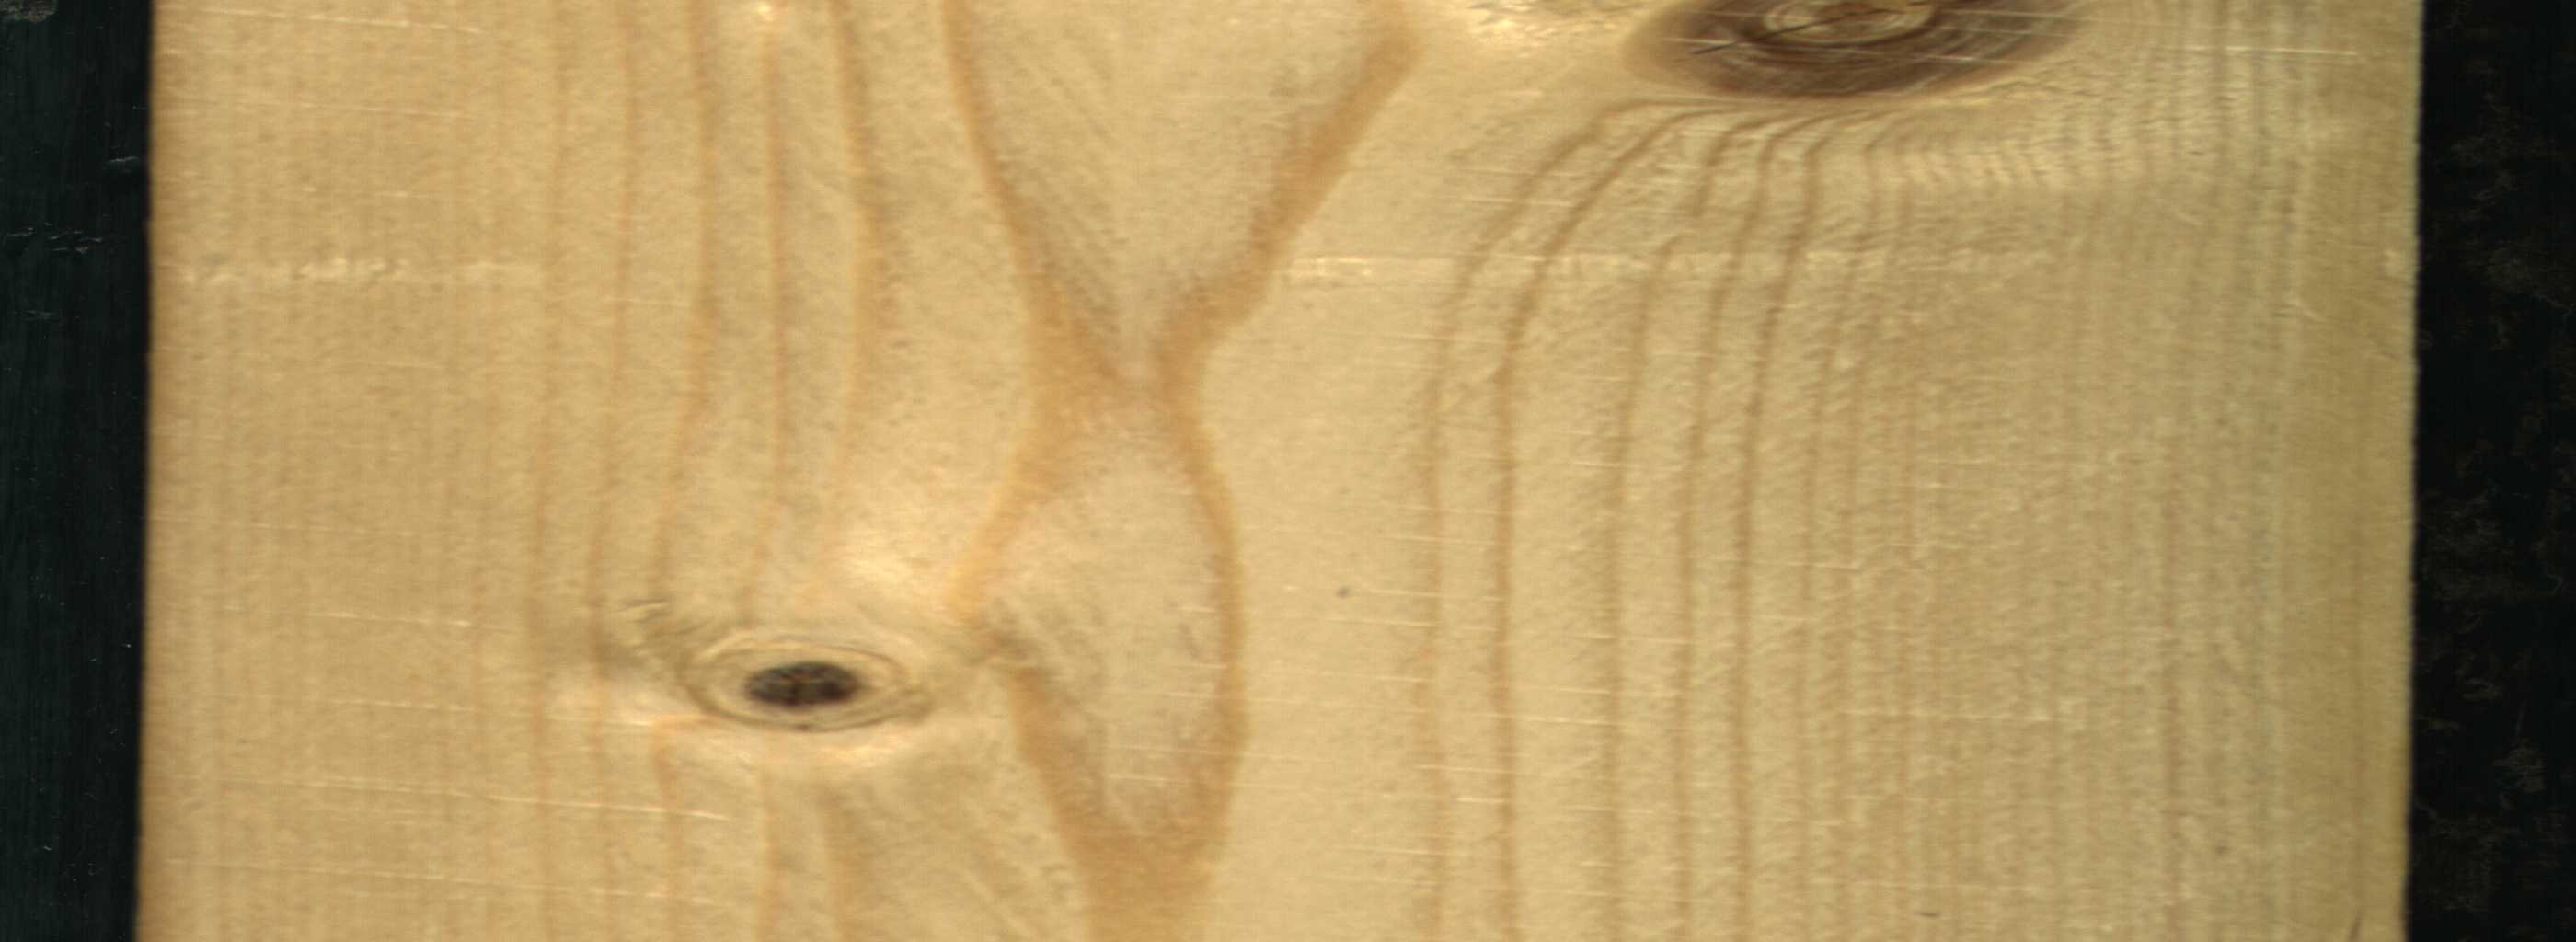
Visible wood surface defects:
Dead_Knot
Live_Knot